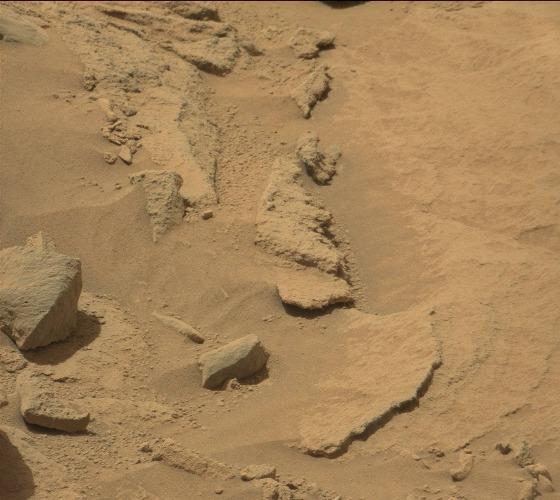
Terrain classes present: Bedrock, Gravel / Sand / Soil, Rock